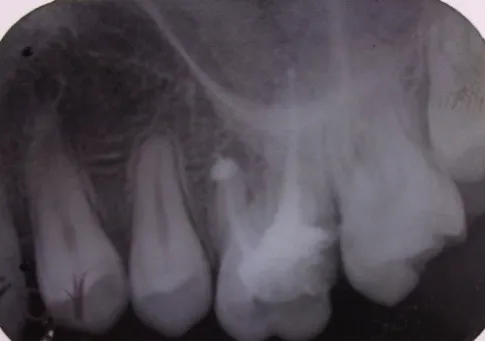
A periapical restriction radiolucent area on mesial, disto-vestibular and furcation level was observed on 2.6.
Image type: radiology (x_ray)